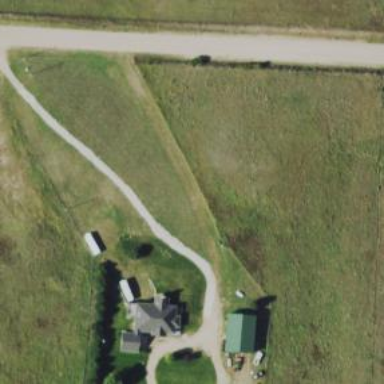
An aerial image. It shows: Driveway.